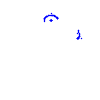
Particle: proton